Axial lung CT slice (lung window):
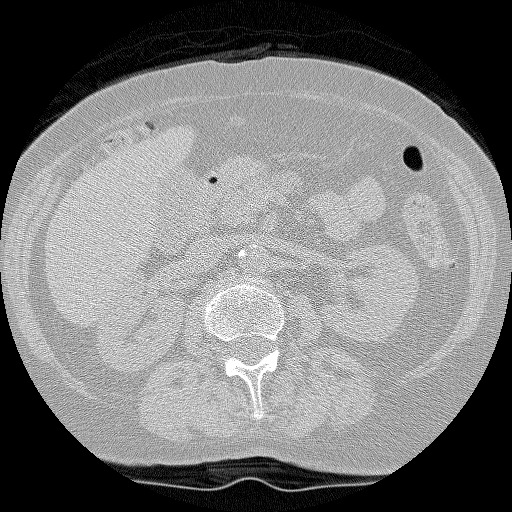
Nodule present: no